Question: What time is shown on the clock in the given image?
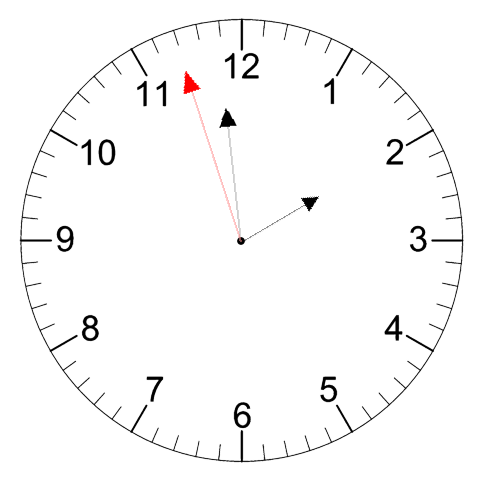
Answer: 01:58:57